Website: bh-photo
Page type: customer-info-address
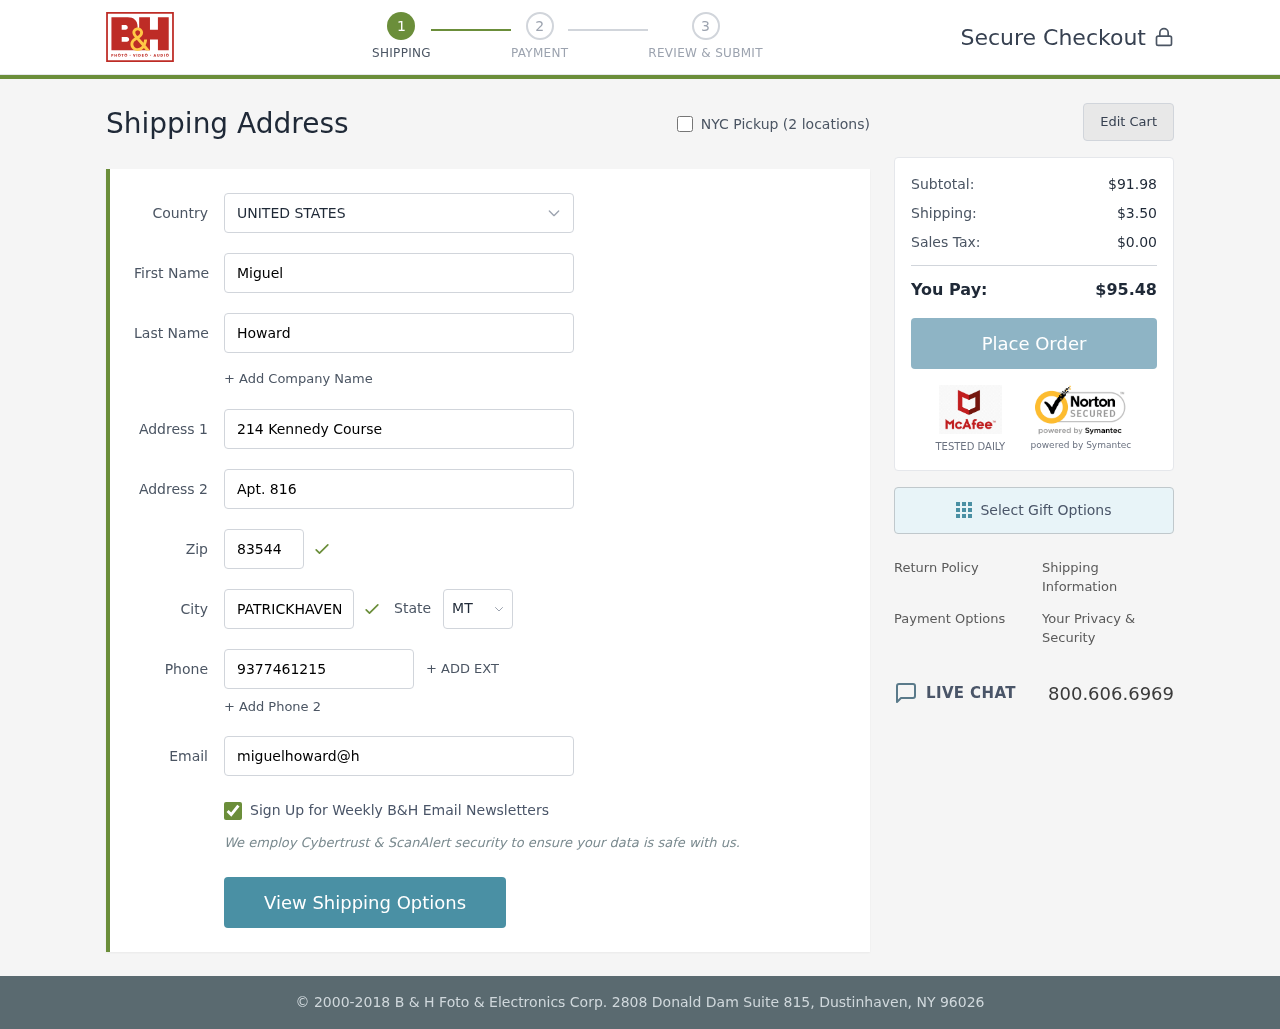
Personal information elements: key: PII_CITY
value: Patrickhaven
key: PII_COUNTRY
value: United States
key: PII_EMAIL
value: miguelhoward@hotmail.com
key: PII_FIRSTNAME
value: Miguel
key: PII_LASTNAME
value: Howard
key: PII_PHONE
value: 9377461215
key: PII_POSTCODE
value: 83544
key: PII_STATE_ABBR
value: MT
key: PII_STREET
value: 214 Kennedy Course
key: PII_STREET2
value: Apt. 816
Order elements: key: ORDER_SUBTOTAL
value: $91.98
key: ORDER_SHIPPING_COST
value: $3.50
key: ORDER_TAX
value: $0.00
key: ORDER_TOTAL
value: $95.48